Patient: sex F, age 54
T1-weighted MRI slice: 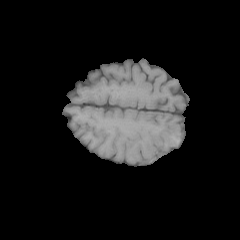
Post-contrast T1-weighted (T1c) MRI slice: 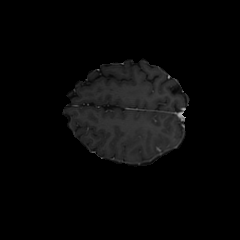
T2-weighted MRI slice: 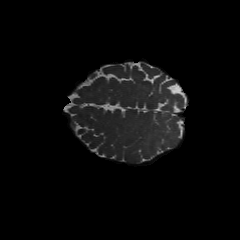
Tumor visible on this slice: no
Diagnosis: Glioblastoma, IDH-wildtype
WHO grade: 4